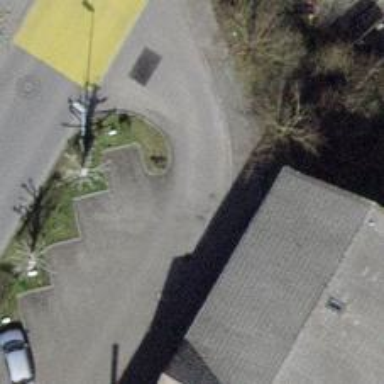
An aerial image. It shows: Asphalt parking aisle road for service vehicles.